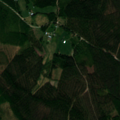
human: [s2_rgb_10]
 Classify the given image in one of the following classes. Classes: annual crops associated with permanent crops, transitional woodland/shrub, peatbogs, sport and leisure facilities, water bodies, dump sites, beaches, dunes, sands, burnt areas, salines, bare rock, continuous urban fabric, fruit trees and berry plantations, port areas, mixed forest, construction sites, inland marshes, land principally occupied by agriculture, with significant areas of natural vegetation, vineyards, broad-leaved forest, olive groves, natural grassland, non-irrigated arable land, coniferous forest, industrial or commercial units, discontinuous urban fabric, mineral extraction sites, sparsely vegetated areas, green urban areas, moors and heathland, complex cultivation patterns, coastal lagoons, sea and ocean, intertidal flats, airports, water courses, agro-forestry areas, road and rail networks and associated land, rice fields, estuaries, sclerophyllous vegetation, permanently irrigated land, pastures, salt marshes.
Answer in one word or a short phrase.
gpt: coniferous forest, mixed forest